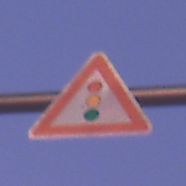
Verkehrszeichen: Lichtzeichenanlage
Umgebung: Outdoor, Nature
Tageszeit: Dawn
Wetter: PartlyCloudy
Licht: Natural
Jahreszeit: NotSpecified
Kontrast: MediumContrast